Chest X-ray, PA view. Patient: 48 years old, sex M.
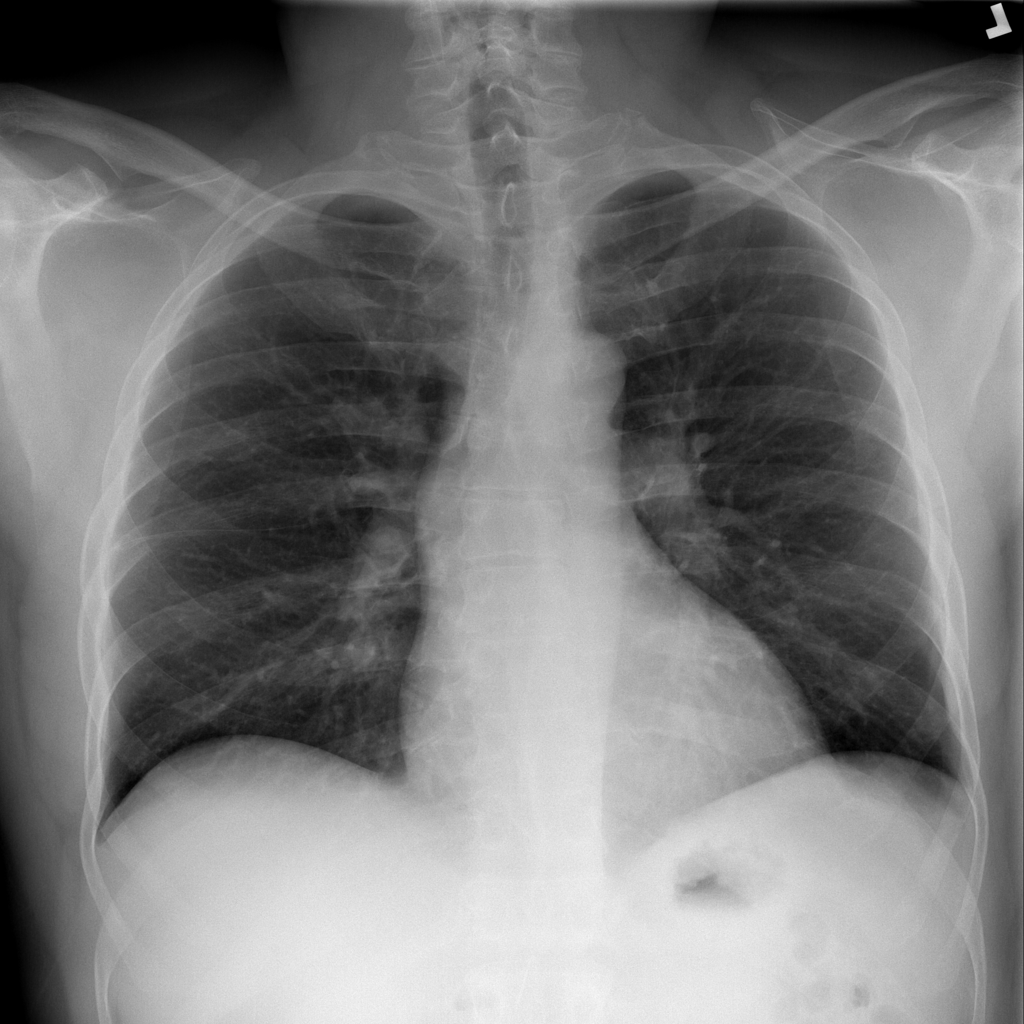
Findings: No Finding